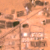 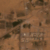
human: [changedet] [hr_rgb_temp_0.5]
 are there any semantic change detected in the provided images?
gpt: Nothing has changed in this area.